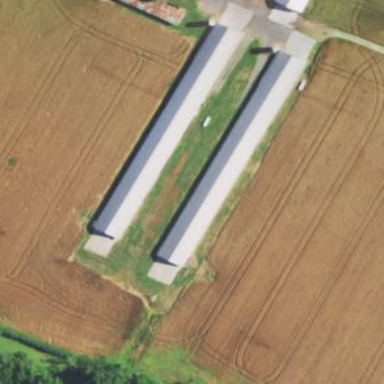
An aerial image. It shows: Farm auxiliary building.